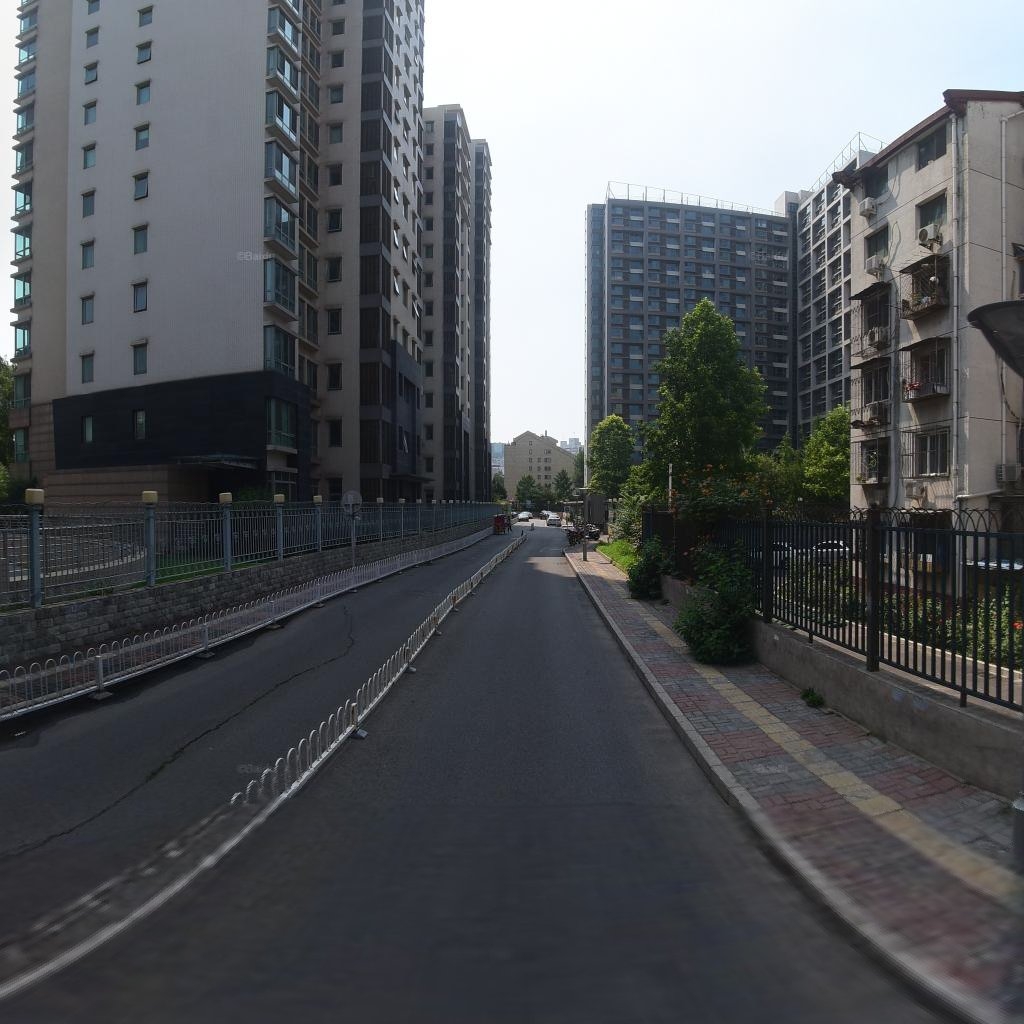
Region: Dongcheng
Road damage annotations: longitudinal crack